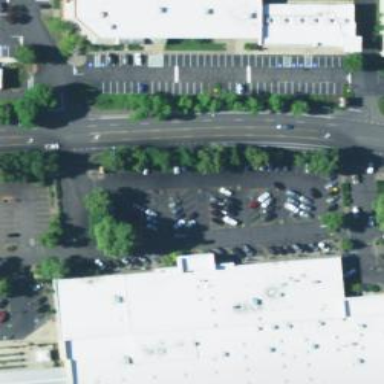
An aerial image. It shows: Parking space.